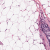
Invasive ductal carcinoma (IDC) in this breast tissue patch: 1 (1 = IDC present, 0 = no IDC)